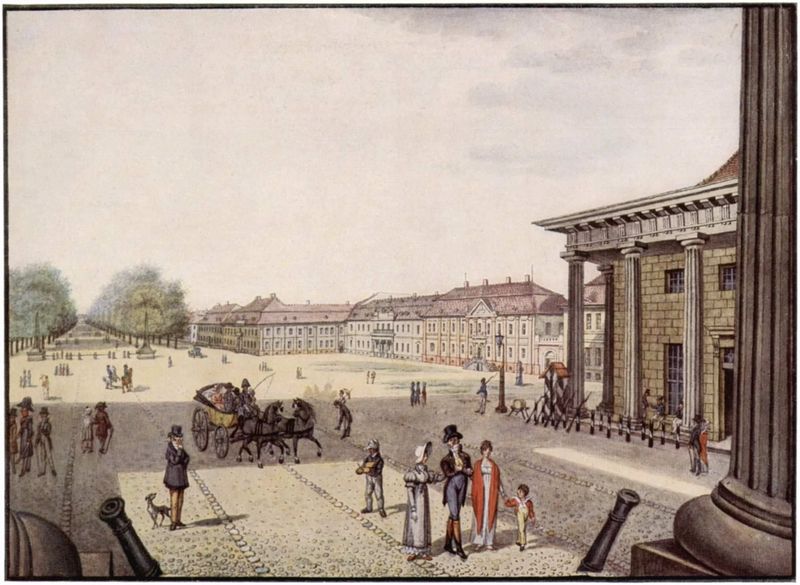
Titel: Berlin, Pariser Platz
Künstler: Friedrich Calau
Standort: Berlin
Institution: Märkisches Museum
Schlagwörter: baum, blau, hand, himmel, mann, schatten, bäume, frauen, gelb, grün, menschen, stadt, damen, fenster, frankreich, frau, grau, hell, hut, männer, paris, schwarz, skizze, strasse, säule, säulen, tür, weiss, zeichnung, dach, gebäude, haus, hund, park, rot, schal, schloss, weg, haube, rock, zylinder, architektur, mensch, sockel, stein, steine, wache, häuser, weite, gitter, kanal, sonne, adel, familie, kind, klassizismus, theater, kinder, pferd, pferde, räder, bewölkt, ansicht, fassade, fassaden, ort, passanten, perspektive, pflaster, vedute, spuren, dächer, giebel, mauer, ziegel, allee, farbe, grafik, graphik, klein, hof, spazieren, fußgänger, kutsche, platz, figuren, wagen, promenade, staffage, soldaten, frack, deutsch, wiess, tor, gruppen, kanone, berlin, anschnitt, münchen, palast, spaziergang, denkmal, druck, radierung, stich, kopfsteinpflaster, pflastersteine, soldat, kutscher, peitsche, bürgertum, hauben, entwurf, sonnig, flanieren, villa, biedermeier, gesims, klinker, alleen, eck, mansarddach, vergittert, siedlung, historismus, alle, kanneluren, bettler, marktplatz, achse, geschütze, kanonen, höfisch, tempel, sparziergang, rappen, spaziergänger, basis, dorisch, schaft, familien, unter den linden, kannelure, säulenordnung, kaneluren, potsdam, zweispänner, sichtachse, blickachse, biedermaier, gepflastert, linden, reitstiefel, drukc, brandenburger tor, pariser platz, prachtstraße, kutsce, kanonenrohre, häserreihe, öfentlichkeit, 19. jahrhundert, faribg, perdef, kannellierte säule